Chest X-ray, PA view. Patient: 53 years old, sex M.
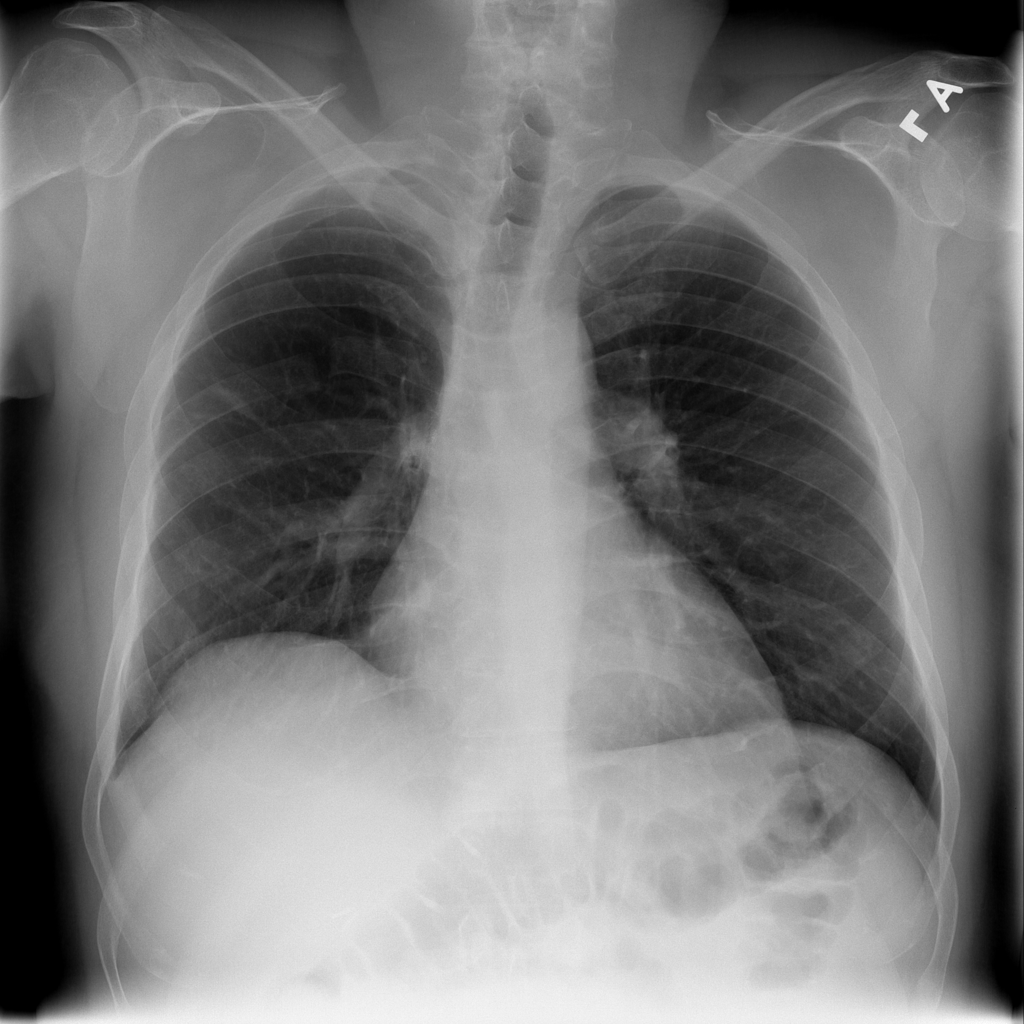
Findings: Mass